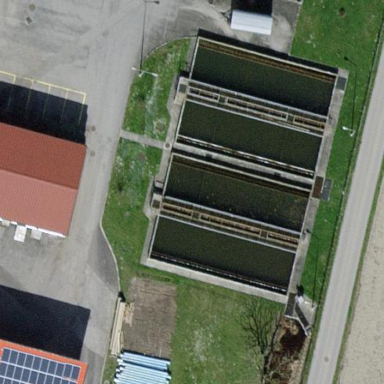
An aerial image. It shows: Image of wastewater.